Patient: sex F, age 73
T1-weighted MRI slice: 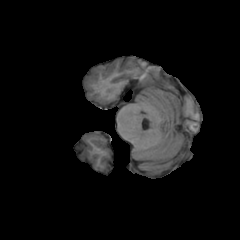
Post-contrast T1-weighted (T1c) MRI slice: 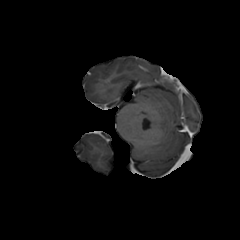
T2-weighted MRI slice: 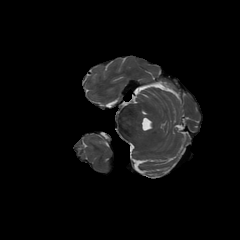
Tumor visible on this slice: no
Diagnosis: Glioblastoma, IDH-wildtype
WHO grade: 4